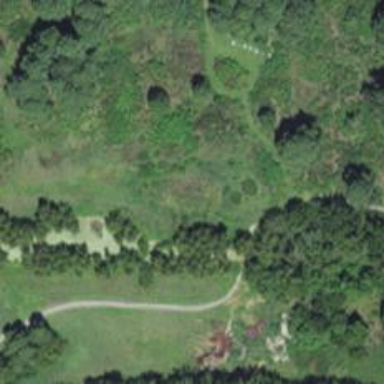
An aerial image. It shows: View of golf hole.